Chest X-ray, PA view. Patient: 27 years old, sex M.
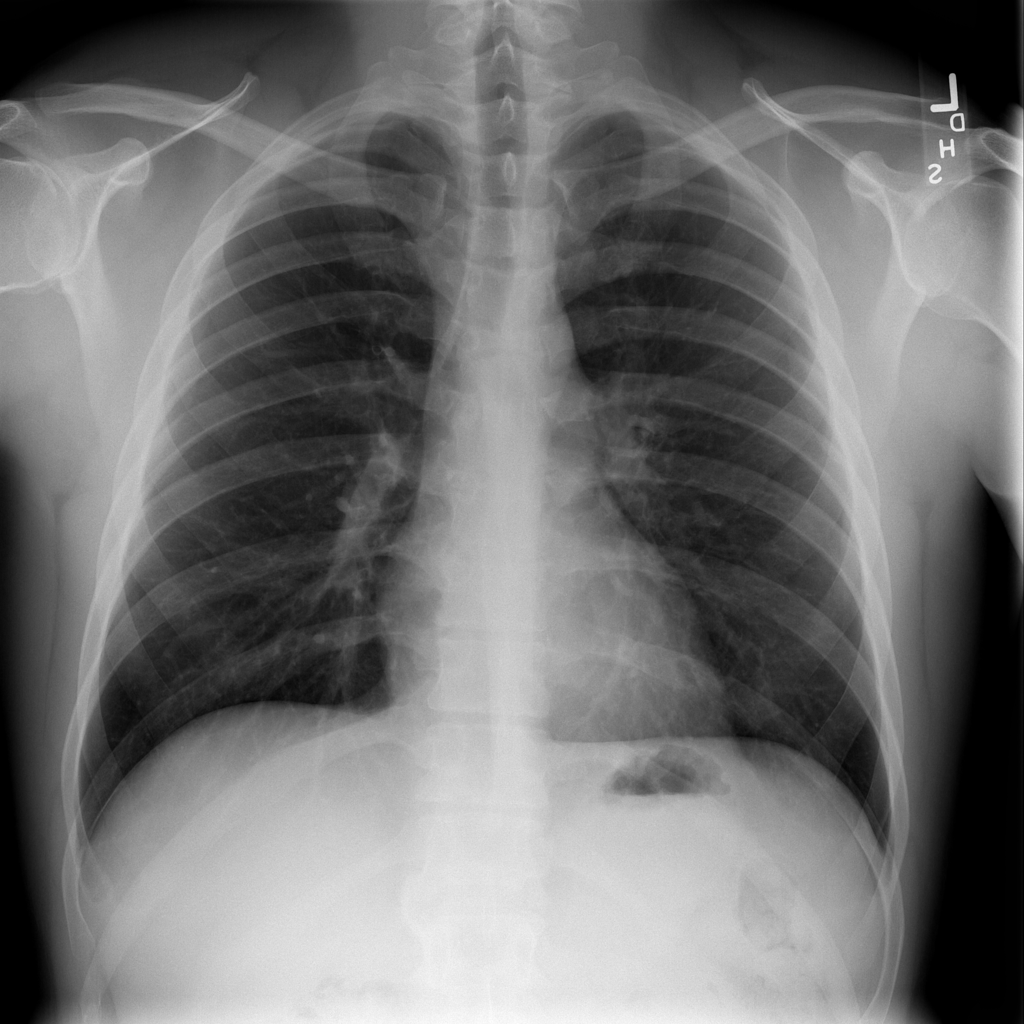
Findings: No Finding